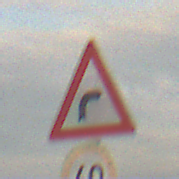
Verkehrszeichen: KurveRechts
Zusatzzeichen unten: Geschwindigkeit60
Umgebung: Outdoor, RoadRail
Tageszeit: SunriseSunset
Wetter: PartlyCloudy
Licht: Natural
Jahreszeit: NotSpecified
Kontrast: LowContrast